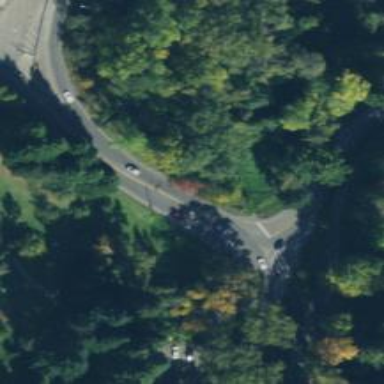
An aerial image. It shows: Asphalt road with secondary link designation.